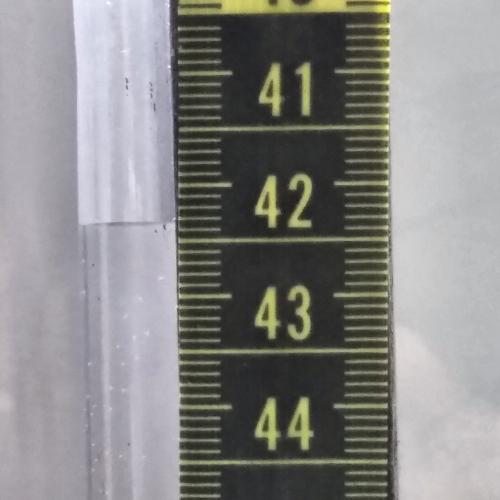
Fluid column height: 42.3 cm